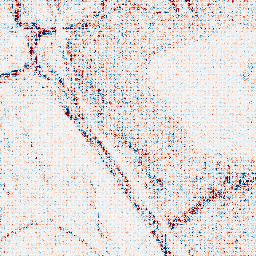
Category: wavelet
Decomposition family: wavelet_dwt
Decomposition parameters: wavelet: sym4
level: 1
Upsampling method: sinc_hamming
Upsampling parameters: scale: 8
kernel_size: 8
Upsampling scale: 8